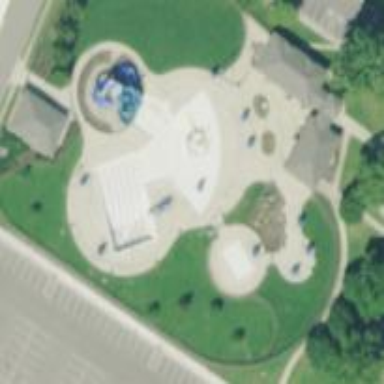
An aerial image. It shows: Water park.